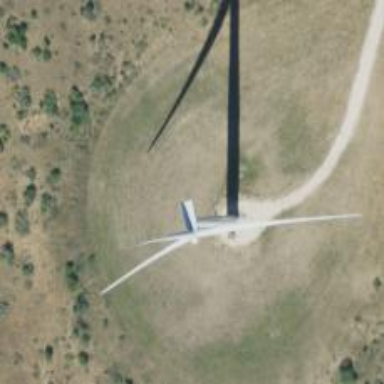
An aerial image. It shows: Wind generator in the form of horizontal axis wind turbine.